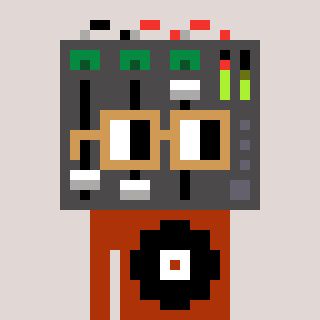
a pixel art character with square brown glasses, a mixer-shaped head and a hotbrown-colored body on a warm background